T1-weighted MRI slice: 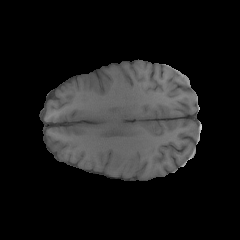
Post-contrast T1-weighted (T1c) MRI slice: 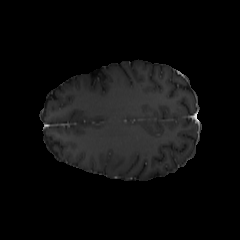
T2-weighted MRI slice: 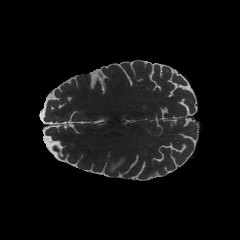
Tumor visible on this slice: yes